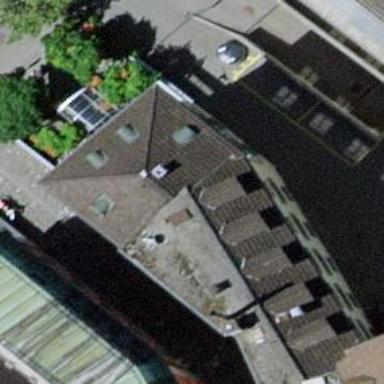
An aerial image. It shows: Restaurant.